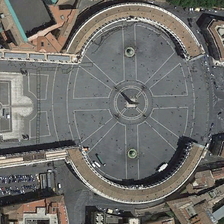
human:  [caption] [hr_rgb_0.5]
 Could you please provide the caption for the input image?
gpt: the round ground is a large field .

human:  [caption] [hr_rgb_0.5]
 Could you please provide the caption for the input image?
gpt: round the square is surrounded by rows of houses .

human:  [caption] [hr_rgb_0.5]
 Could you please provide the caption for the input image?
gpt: the round ground is a large field .

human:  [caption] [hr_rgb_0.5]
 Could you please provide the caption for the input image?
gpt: round the square is surrounded by rows of houses .

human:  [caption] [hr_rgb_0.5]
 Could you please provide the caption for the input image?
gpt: the round ground is a large field .